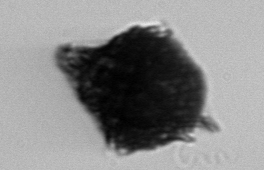
Label: Gonyaulax